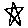
Label: star